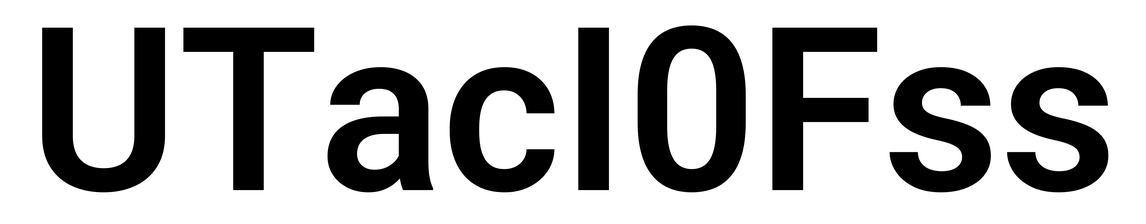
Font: Roboto_SemiBold